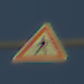
Verkehrszeichen: FussgaengerRechts
Umgebung: Outdoor, Nature
Tageszeit: Midday
Wetter: Clear
Licht: Natural
Jahreszeit: NotSpecified
Kontrast: HighContrast